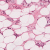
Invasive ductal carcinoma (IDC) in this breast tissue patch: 1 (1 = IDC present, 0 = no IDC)